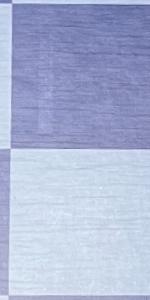
Label: Empty